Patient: sex M, age 29
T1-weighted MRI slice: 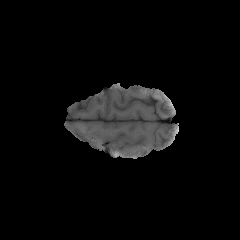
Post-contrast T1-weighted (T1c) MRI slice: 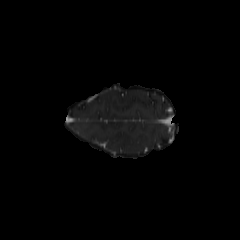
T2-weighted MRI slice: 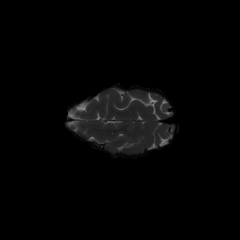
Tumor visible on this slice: no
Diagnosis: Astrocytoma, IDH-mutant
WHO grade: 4